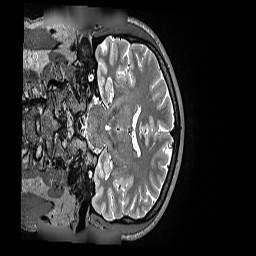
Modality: T2w
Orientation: coronal
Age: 42
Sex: male